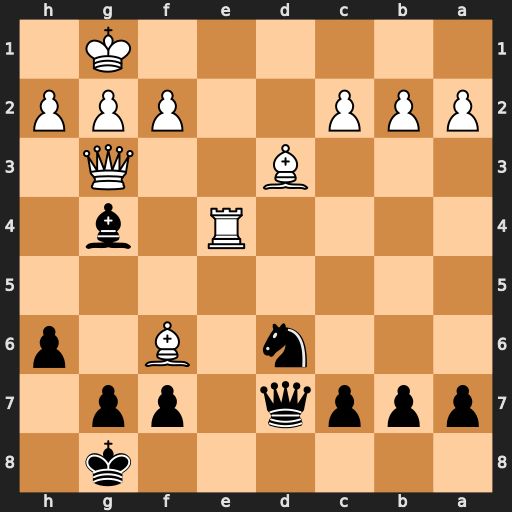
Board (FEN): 6k1/pppq1pp1/3n1B1p/8/4R1b1/3B2Q1/PPP2PPP/6K1
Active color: b
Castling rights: -
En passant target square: -
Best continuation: Nxe4 Qe3 Nxf6